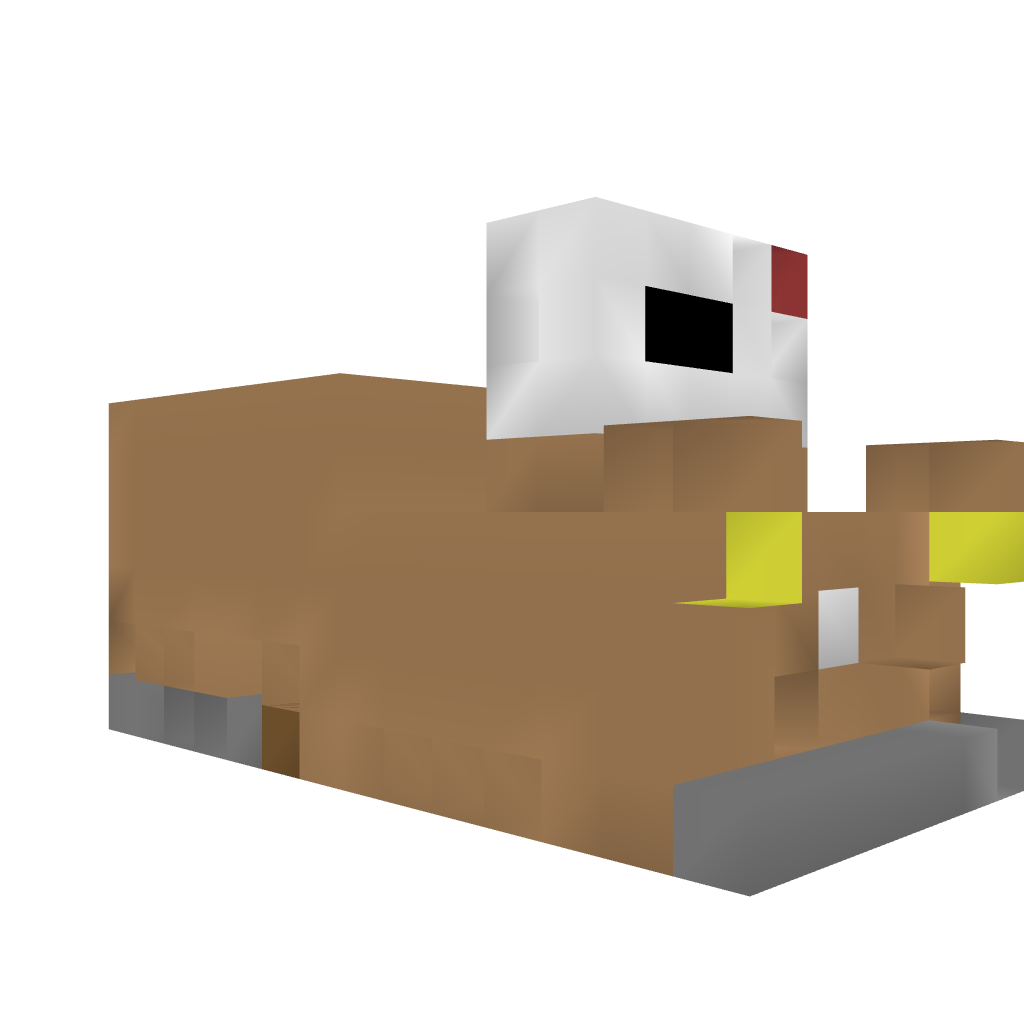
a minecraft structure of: PostOffice bad low quality